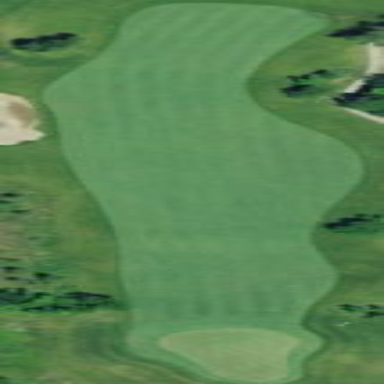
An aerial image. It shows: Grassy area designated as golf fairway.